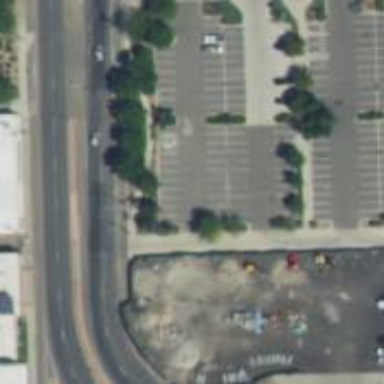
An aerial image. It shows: Parking space.